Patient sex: M
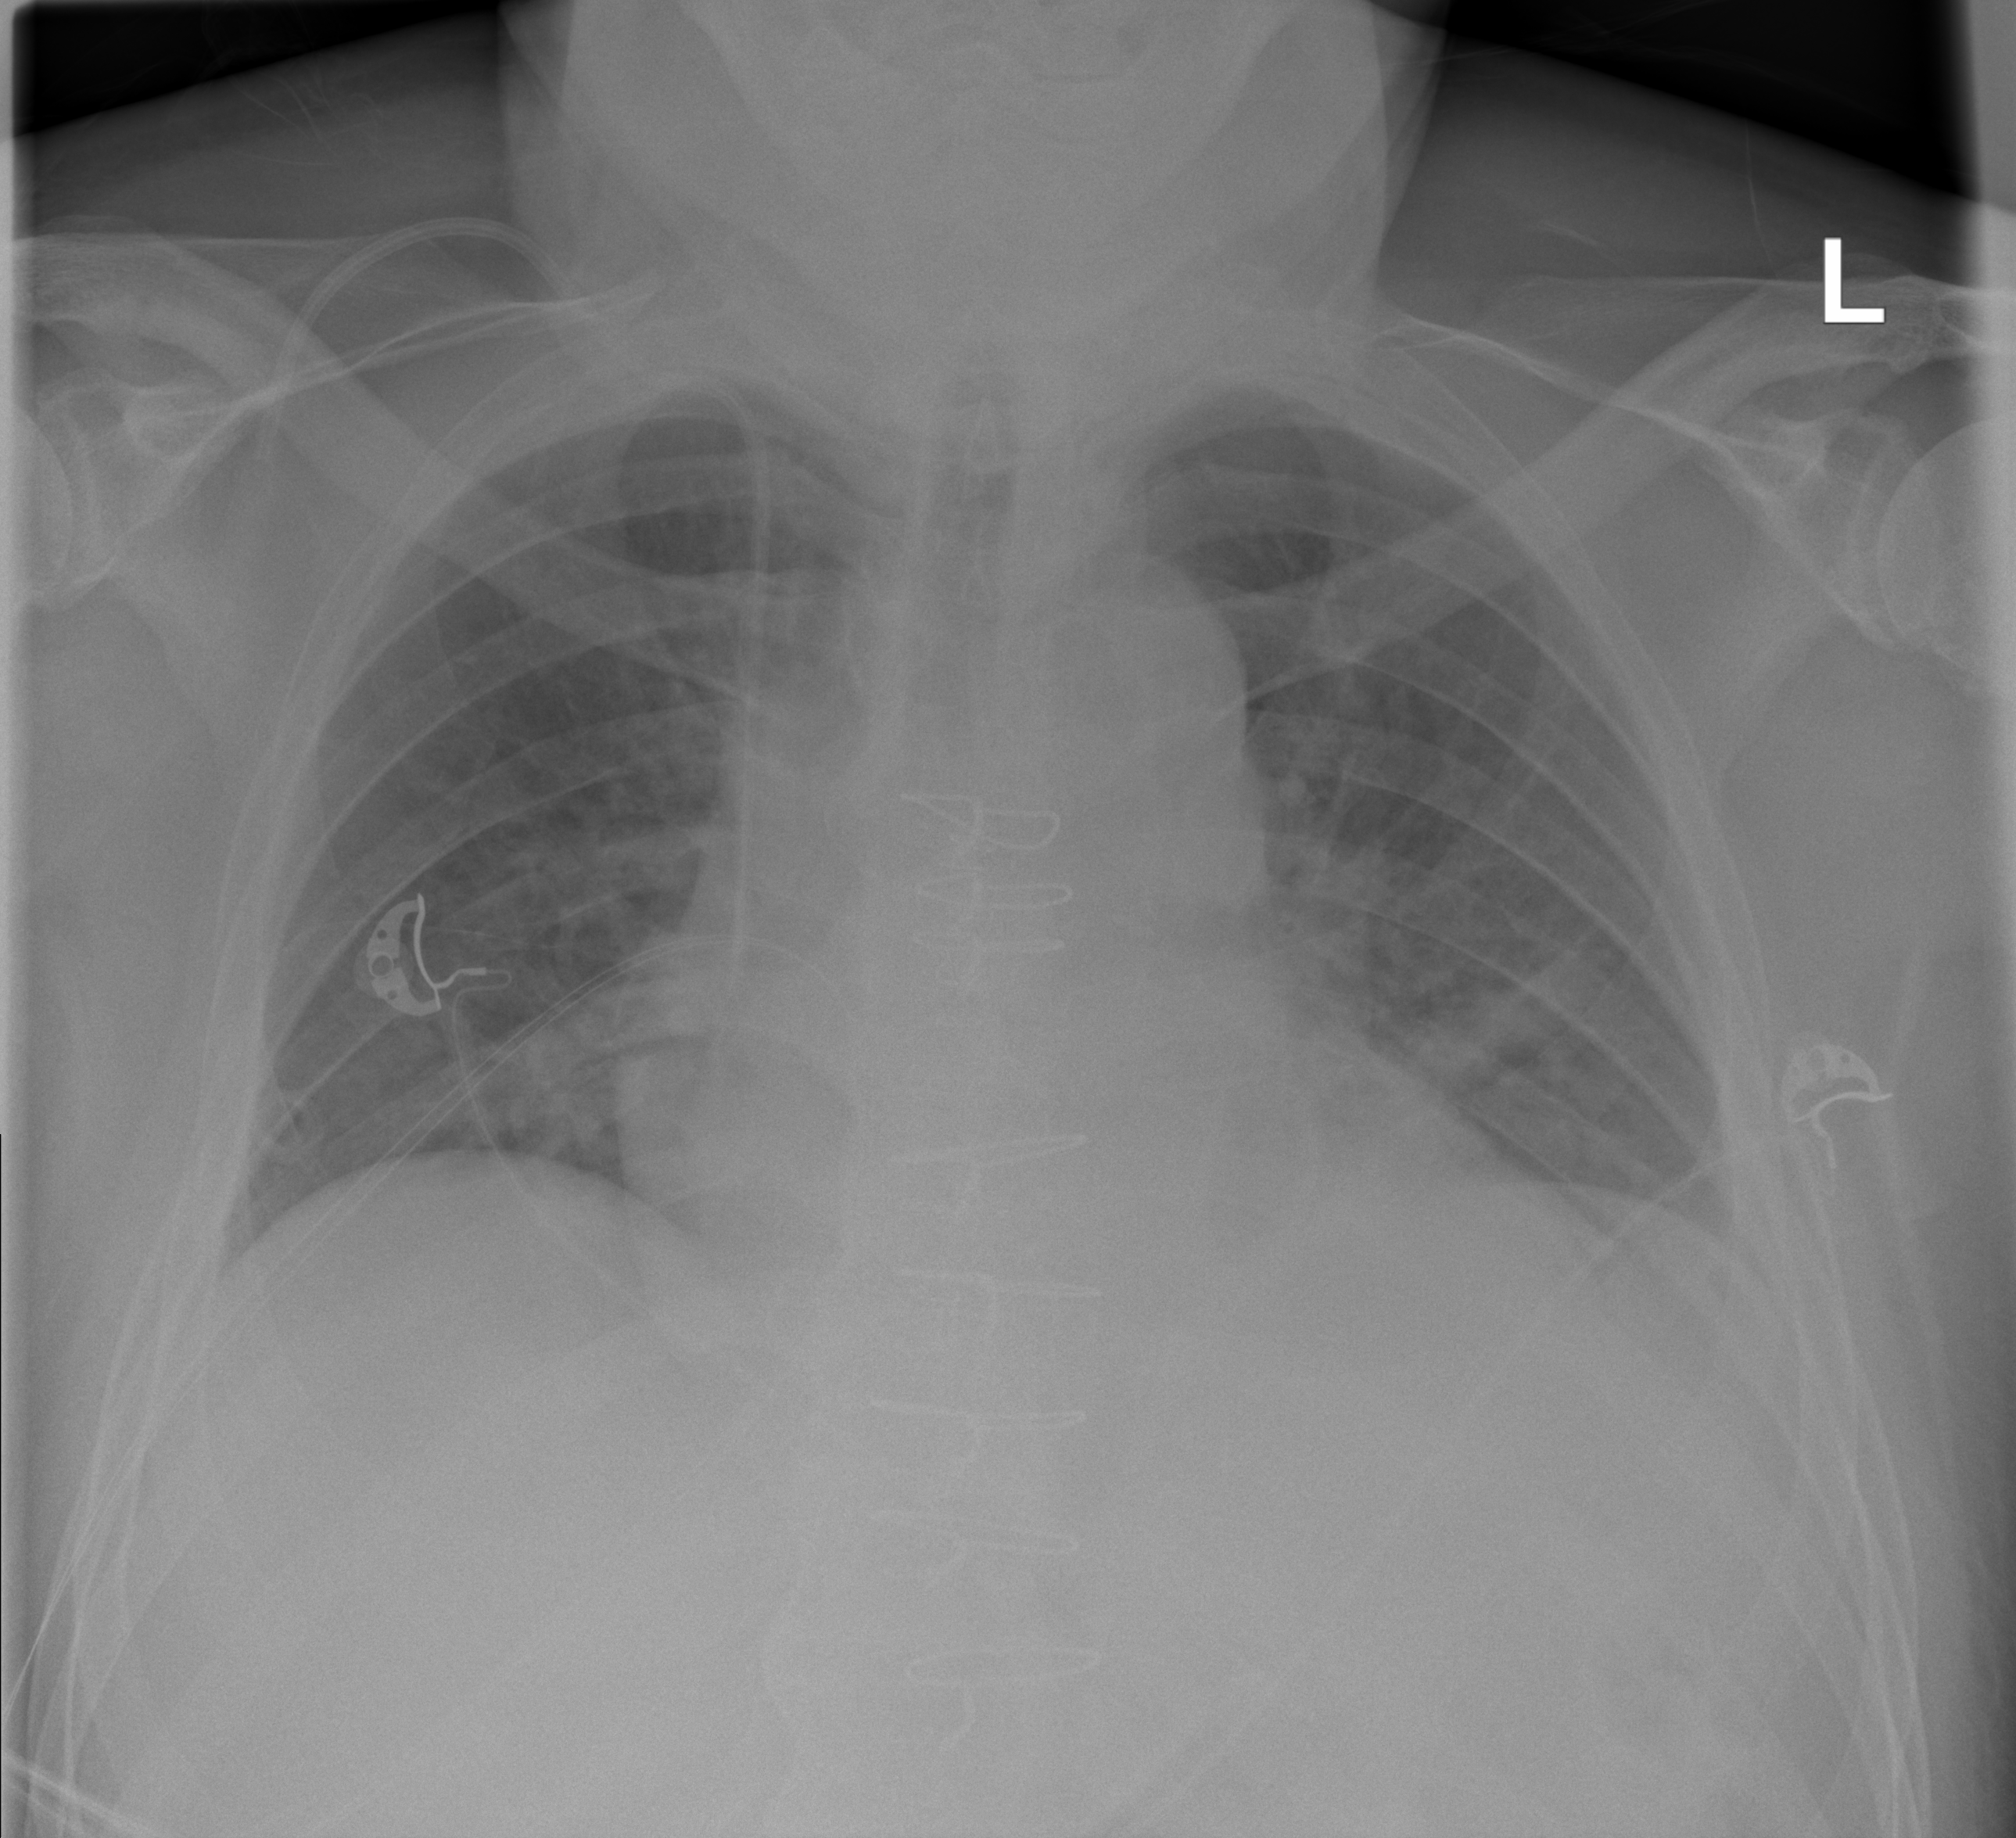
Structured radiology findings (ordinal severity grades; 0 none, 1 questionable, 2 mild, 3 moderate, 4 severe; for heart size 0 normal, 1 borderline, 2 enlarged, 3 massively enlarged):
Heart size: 2
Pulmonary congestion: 1
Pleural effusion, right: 0
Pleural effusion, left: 2
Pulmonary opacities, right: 0
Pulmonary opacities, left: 0
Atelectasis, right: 0
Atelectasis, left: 0